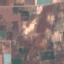
Land use / land cover class: PermanentCrop